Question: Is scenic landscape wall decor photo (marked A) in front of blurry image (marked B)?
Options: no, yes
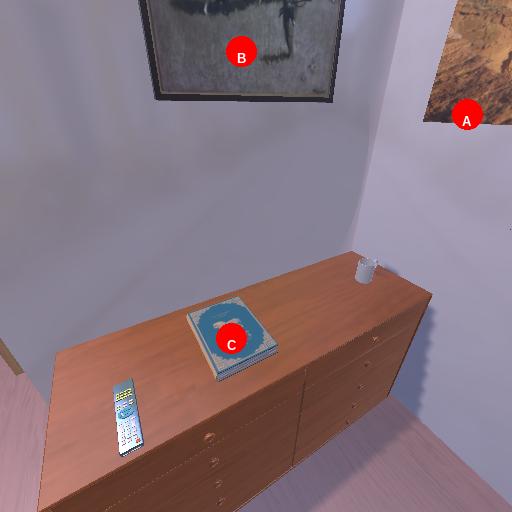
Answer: no